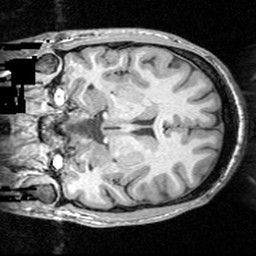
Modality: T1w
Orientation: coronal
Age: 22
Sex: male
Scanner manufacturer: siemens
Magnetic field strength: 3 T
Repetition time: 1.62 s
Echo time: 0.003 s